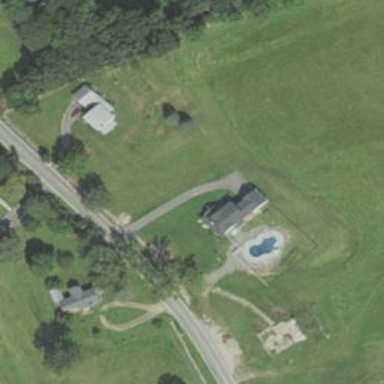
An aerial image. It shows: Driveway.